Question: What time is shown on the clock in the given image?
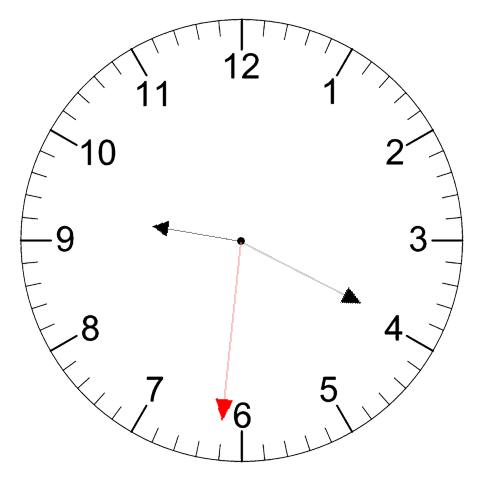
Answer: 09:19:31